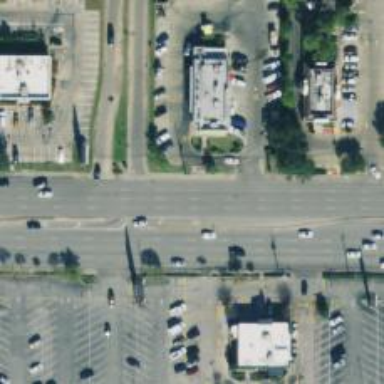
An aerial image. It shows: Parking space.